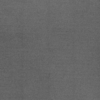
Label: dusty